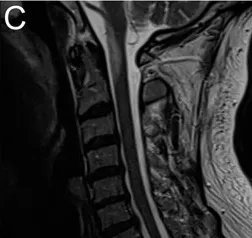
Brain magnetic resonance imaging showing FLAIR hyperintense lesions. And medulla oblongata/upper cervical spinal cord FLAIR, Fluid attenuated inversion recovery.
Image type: radiology (mri)